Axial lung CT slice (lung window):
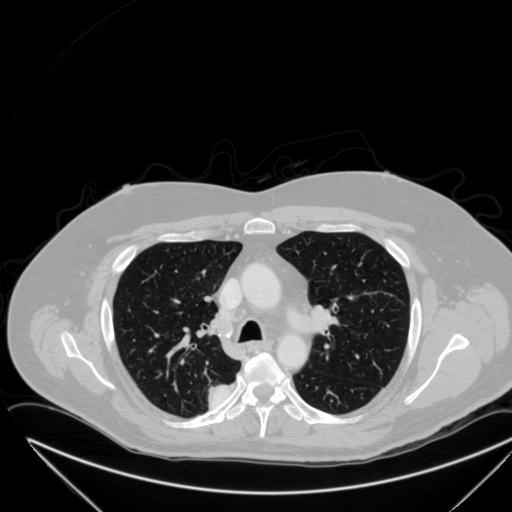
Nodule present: yes
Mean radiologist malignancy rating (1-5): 4